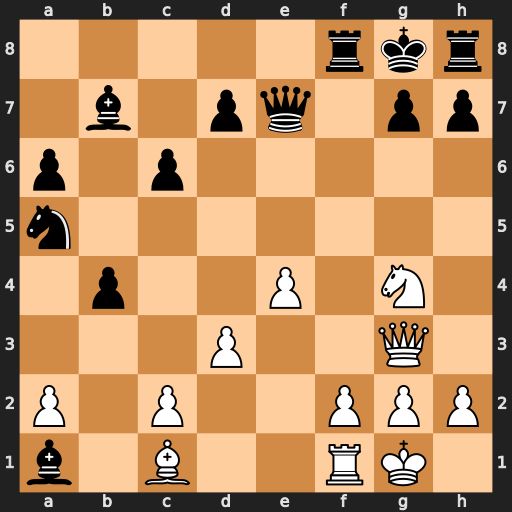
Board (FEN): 5rkr/1b1pq1pp/p1p5/n7/1p2P1N1/3P2Q1/P1P2PPP/b1B2RK1
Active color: w
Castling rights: -
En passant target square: -
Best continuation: Nh6#